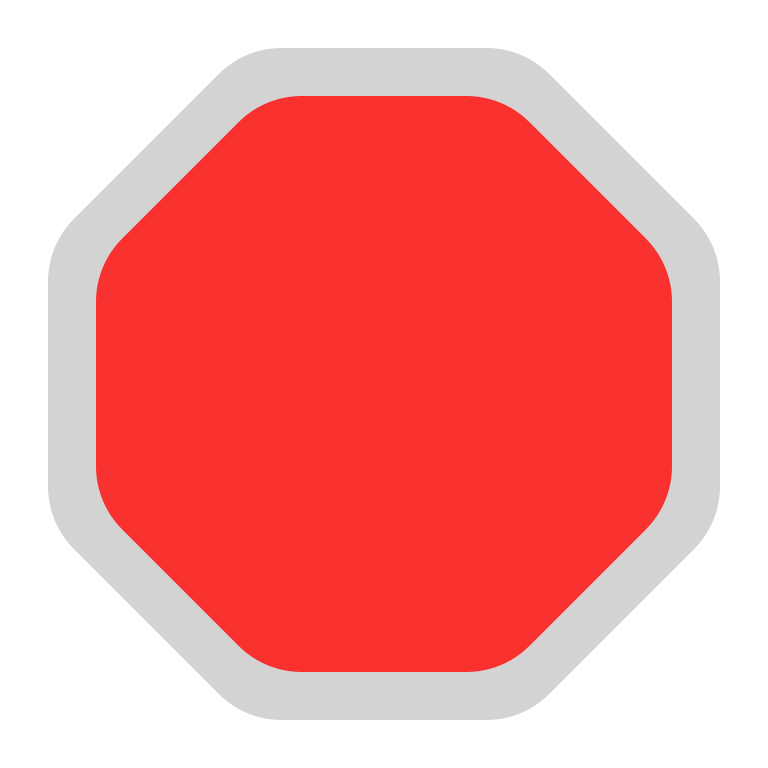
stop sign flat